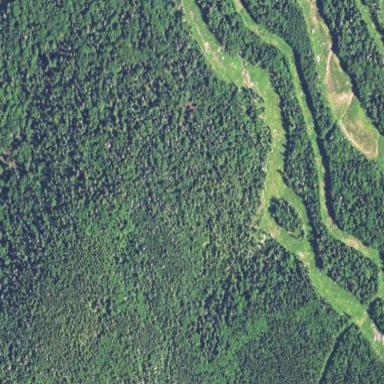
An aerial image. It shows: Coniferous forest area.